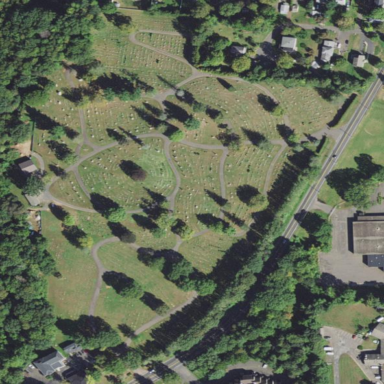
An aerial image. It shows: Cemetery.